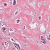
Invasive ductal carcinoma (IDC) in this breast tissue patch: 1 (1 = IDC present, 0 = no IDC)